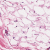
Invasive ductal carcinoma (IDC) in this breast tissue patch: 0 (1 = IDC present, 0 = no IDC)